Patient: sex M, age 61
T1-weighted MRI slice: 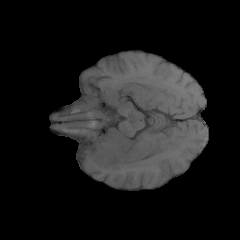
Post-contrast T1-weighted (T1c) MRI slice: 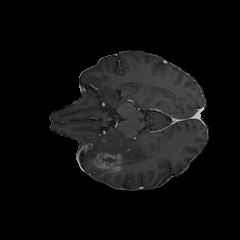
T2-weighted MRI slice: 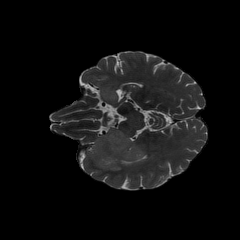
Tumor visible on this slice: yes
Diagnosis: Glioblastoma, IDH-wildtype
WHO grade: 4